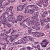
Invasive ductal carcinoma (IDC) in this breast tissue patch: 1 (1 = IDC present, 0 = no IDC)